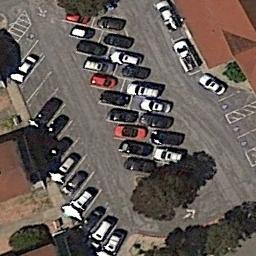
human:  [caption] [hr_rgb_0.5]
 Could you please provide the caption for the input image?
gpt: There are many different colored cars in the parking lot .

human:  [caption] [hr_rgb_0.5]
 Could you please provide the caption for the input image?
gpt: The parking lot has some cars arranged neatly in lines .

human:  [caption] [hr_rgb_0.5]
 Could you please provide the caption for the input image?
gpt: The parking lot is next to some buildings and trees .

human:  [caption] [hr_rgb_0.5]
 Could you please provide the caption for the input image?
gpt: More than a half of the cars in the parking lot are black .

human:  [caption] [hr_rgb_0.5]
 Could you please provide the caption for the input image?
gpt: There are some cars on the parking lot beside a brown building .